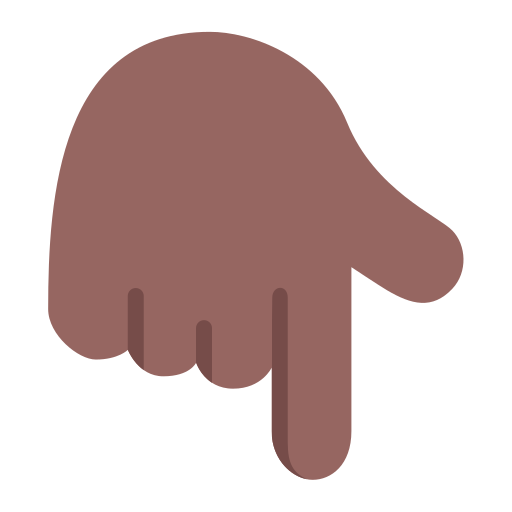
backhand index pointing down flat  dark